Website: walmart
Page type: customer-info-address
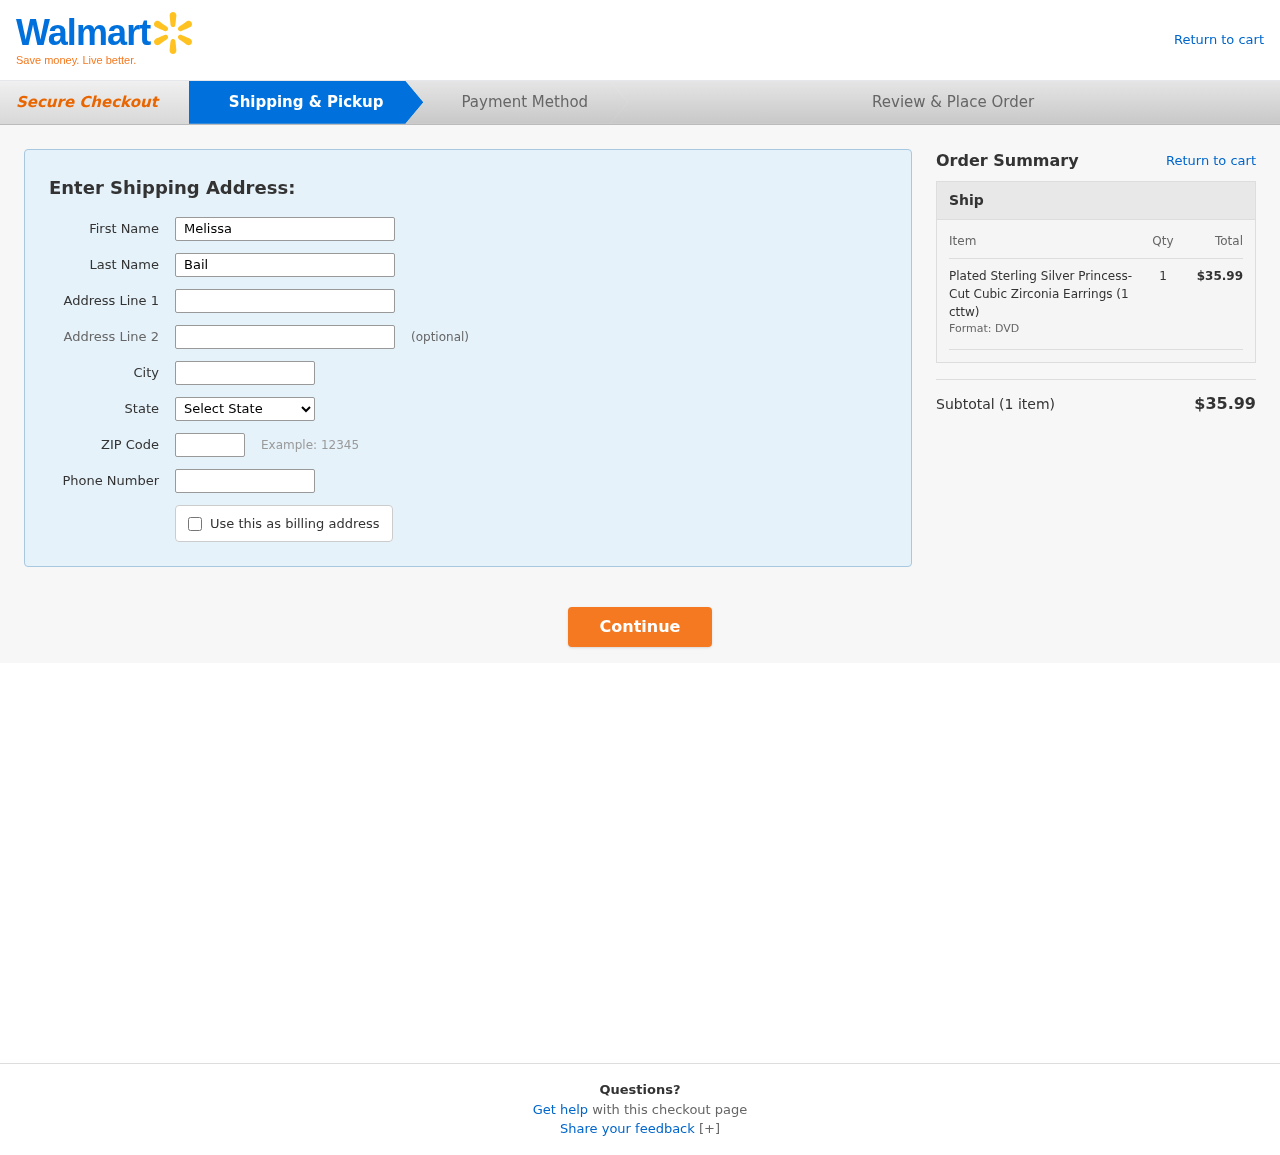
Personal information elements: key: PII_CITY
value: Carlaton
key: PII_FIRSTNAME
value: Melissa
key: PII_LASTNAME
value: Bailey
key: PII_PHONE
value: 7287553179
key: PII_POSTCODE
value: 47099
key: PII_STATE
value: Ohio
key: PII_STREET
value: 12028 Carr View Apt. 692
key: PII_STREET2
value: Apt. 952
Product elements: key: PRODUCT1_NAME
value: Plated Sterling Silver Princess-Cut Cubic Zirconia Earrings (1 cttw)
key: PRODUCT1_QUANTITY
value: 1
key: PRODUCT1_LINE_TOTAL
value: $35.99
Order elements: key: ORDER_NUM_ITEMS
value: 1
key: ORDER_SUBTOTAL
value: $35.99